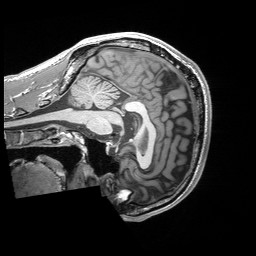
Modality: T1w
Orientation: sagittal
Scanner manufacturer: siemens
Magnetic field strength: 3 T
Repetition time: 2.25 s
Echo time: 0.00306 s